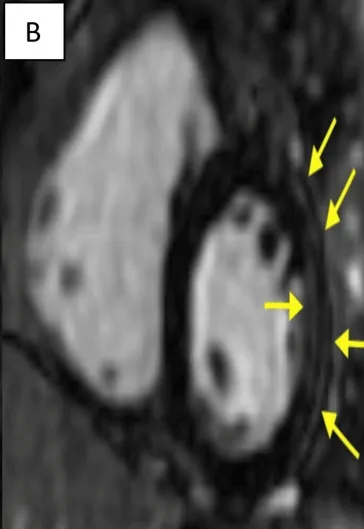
Multifocal areas of late gadolinium enhancement on cardiac MRI (yellow arrows). (B) Short-axis view showing areas of late gadolinium enhancement.
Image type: radiology (mri)